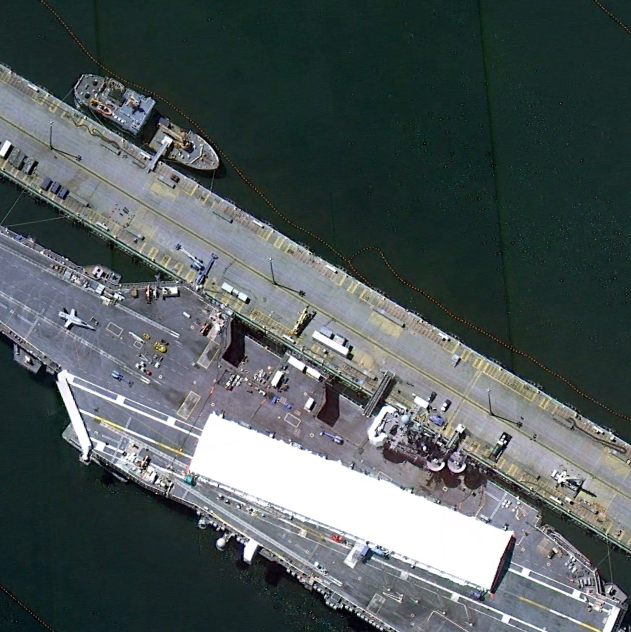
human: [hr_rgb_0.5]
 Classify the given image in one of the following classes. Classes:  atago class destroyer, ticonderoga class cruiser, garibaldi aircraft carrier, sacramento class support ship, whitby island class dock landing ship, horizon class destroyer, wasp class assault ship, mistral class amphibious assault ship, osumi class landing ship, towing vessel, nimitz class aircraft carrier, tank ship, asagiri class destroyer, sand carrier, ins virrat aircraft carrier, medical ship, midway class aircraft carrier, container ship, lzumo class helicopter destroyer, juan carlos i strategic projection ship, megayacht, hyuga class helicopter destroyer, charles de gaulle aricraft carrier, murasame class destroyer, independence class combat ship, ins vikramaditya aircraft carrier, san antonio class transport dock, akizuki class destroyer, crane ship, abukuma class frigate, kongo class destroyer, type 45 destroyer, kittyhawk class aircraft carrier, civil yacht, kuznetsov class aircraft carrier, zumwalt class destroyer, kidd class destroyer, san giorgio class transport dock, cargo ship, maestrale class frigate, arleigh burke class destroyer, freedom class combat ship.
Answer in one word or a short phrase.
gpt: Nimitz class aircraft carrier